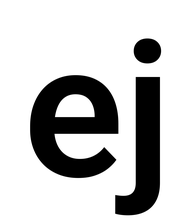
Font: Roboto_SemiBold